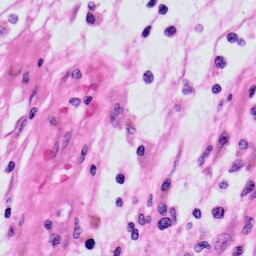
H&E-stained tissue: Skin